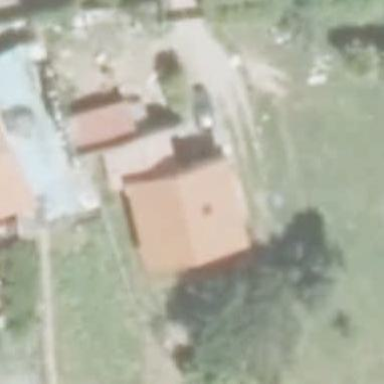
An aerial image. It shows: Simple house.